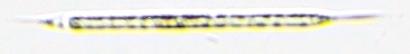
Label: Rhizosolenia